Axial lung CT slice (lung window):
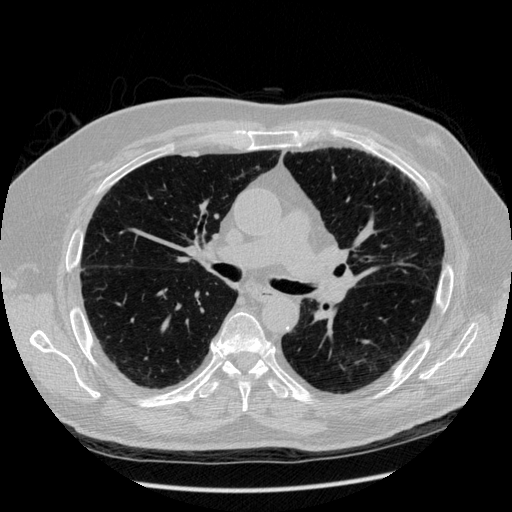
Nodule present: no